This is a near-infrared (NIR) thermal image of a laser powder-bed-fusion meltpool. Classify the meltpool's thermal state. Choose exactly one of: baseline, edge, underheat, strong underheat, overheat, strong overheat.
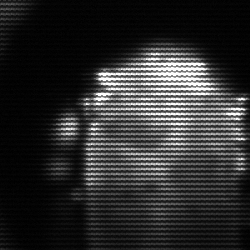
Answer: baseline